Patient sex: M
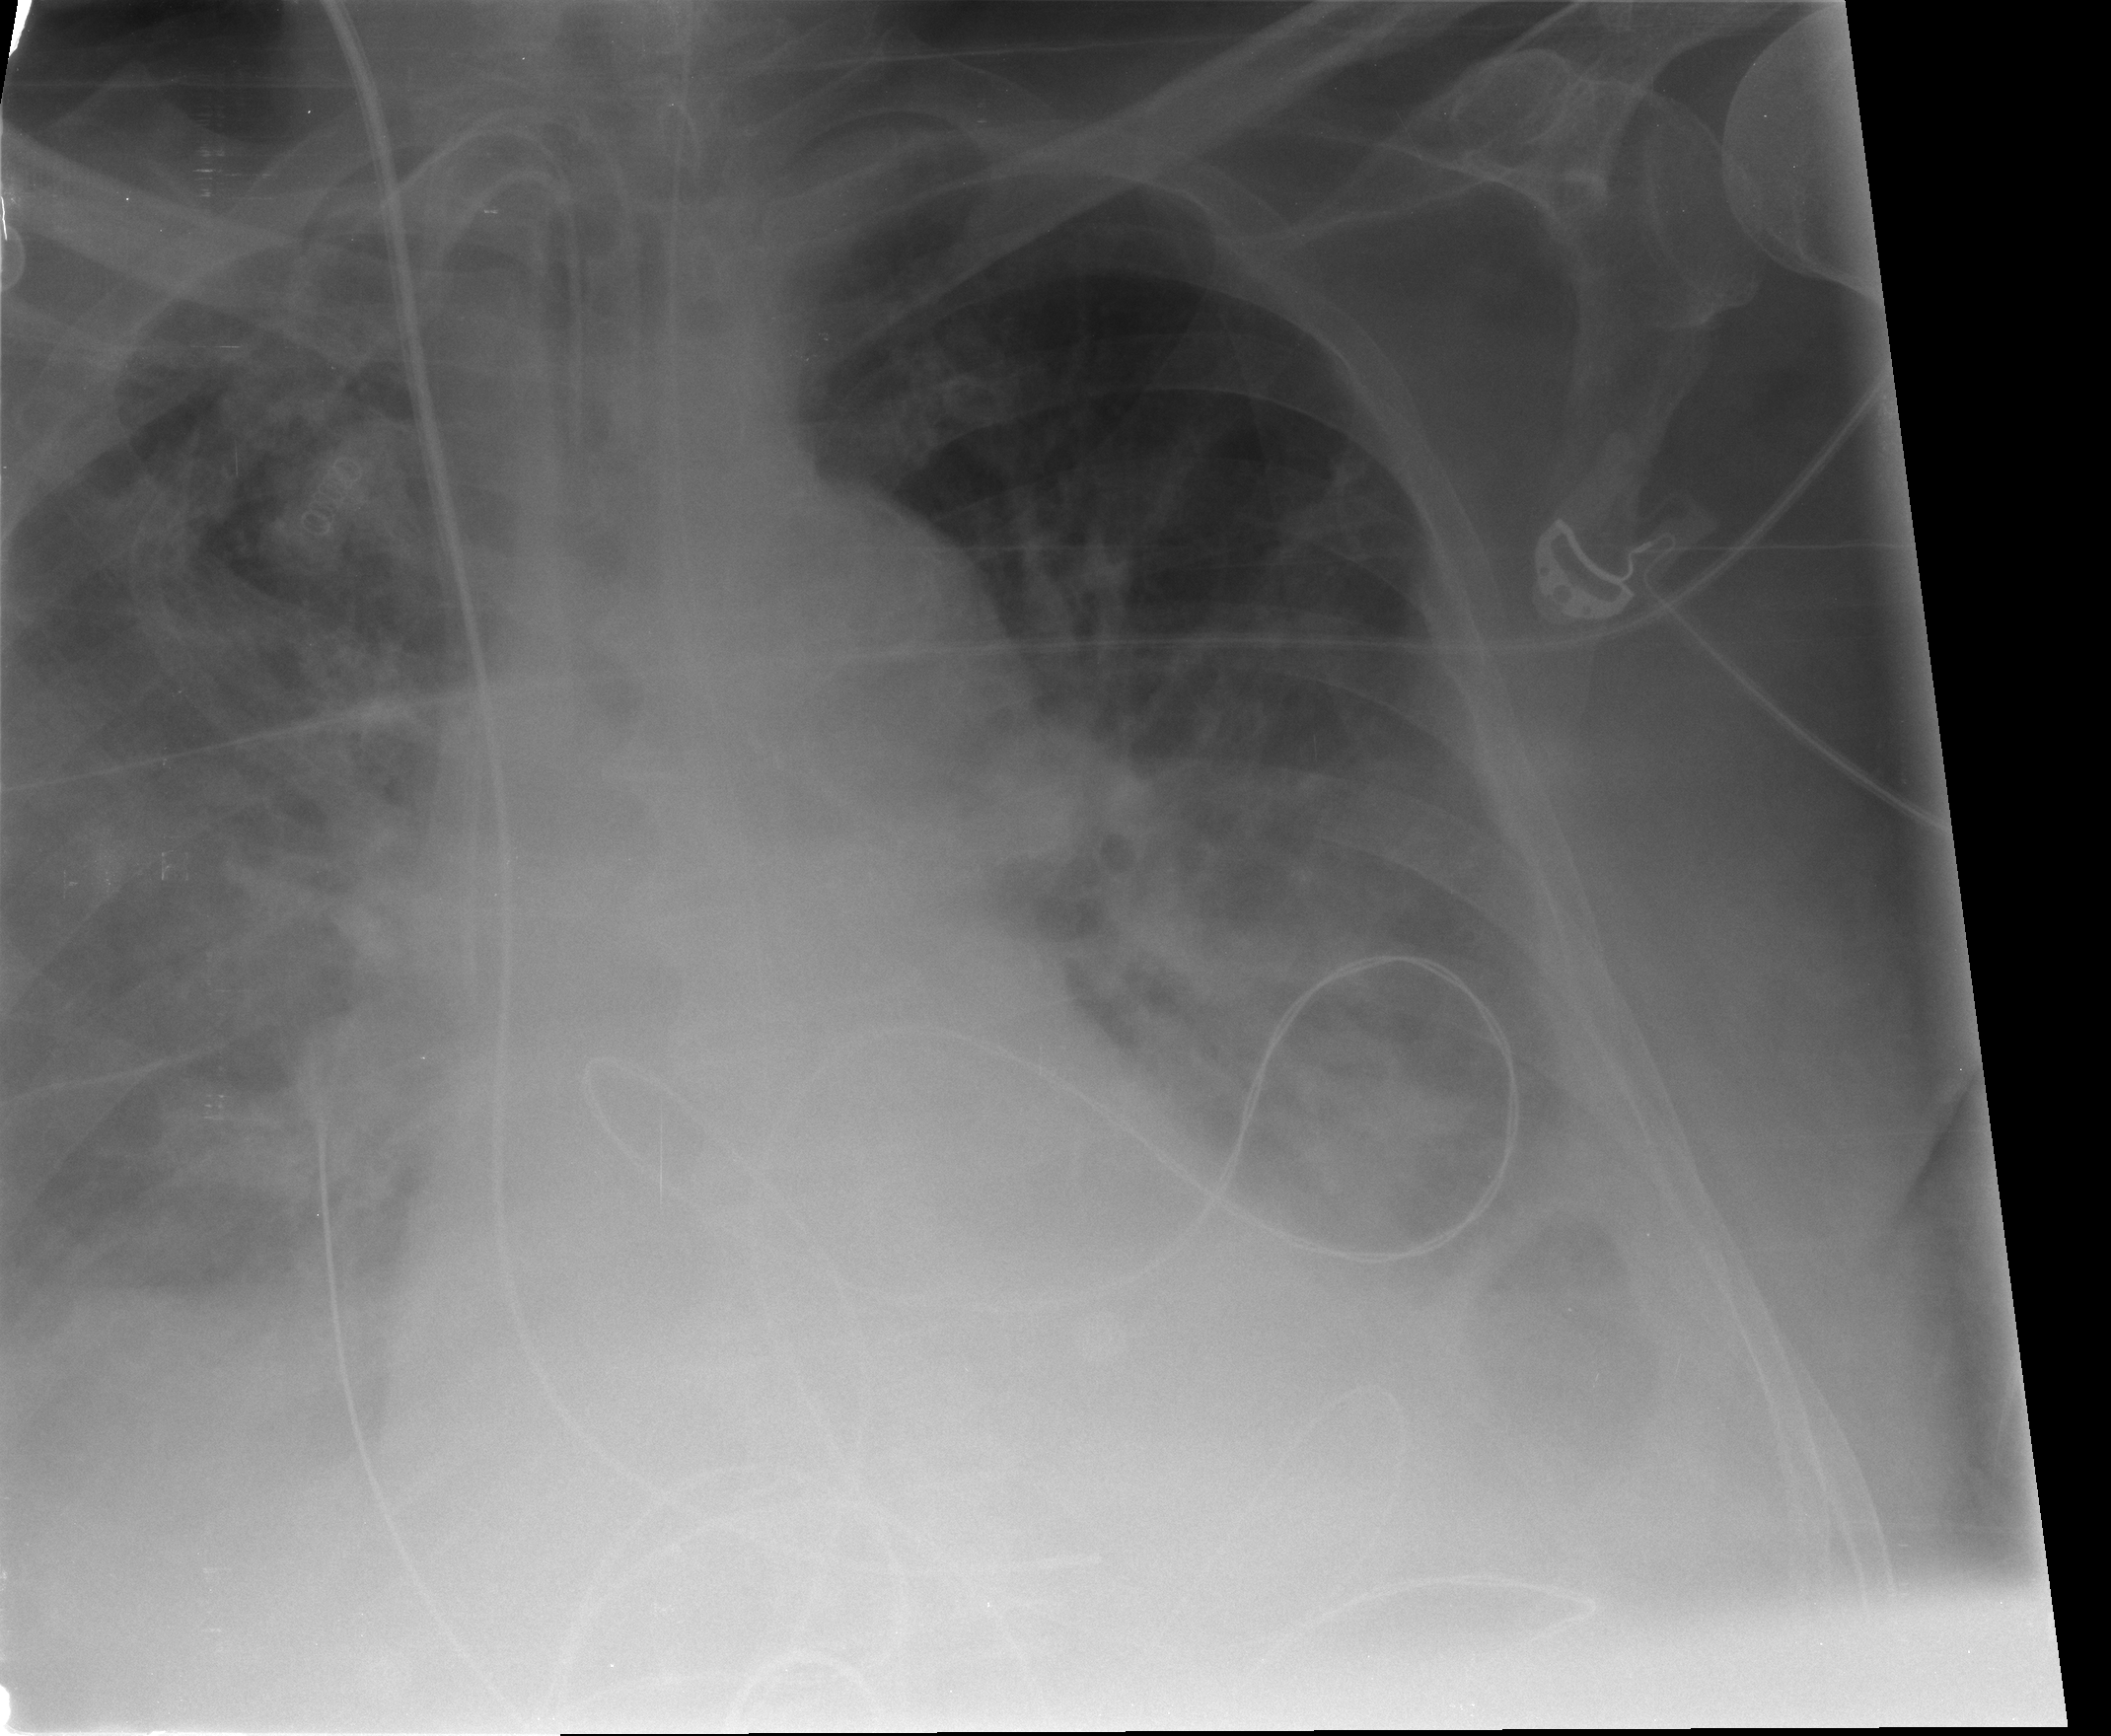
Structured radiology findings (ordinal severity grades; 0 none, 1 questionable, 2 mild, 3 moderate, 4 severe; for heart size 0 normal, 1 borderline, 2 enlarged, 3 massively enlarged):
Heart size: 1
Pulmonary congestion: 3
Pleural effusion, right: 2
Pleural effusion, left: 2
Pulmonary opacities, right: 3
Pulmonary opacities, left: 3
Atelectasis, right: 3
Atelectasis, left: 3